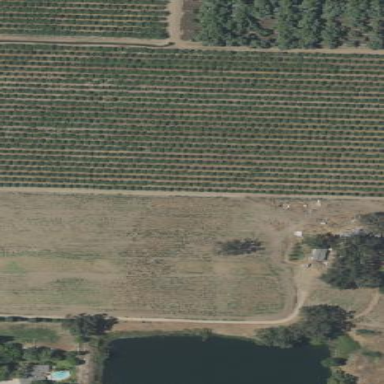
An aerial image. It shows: Orchard with field cropland.